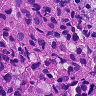
Metastatic tissue present: yes